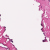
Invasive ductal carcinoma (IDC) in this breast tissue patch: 0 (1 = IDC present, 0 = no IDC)